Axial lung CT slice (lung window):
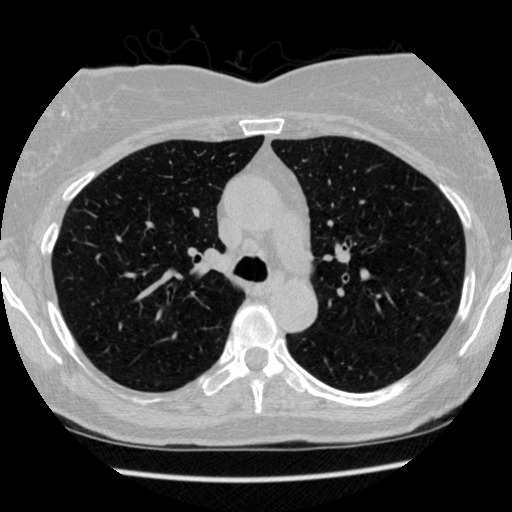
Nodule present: no